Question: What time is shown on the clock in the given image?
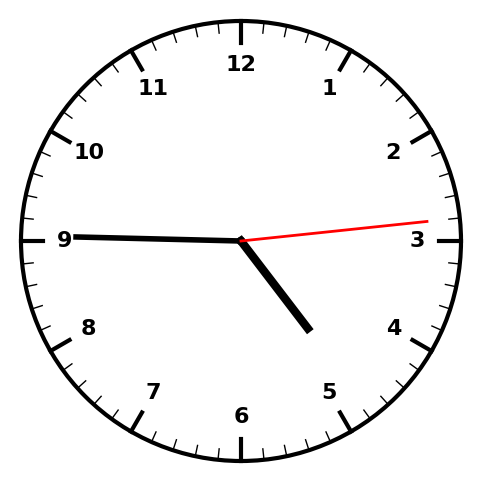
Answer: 04:45:14